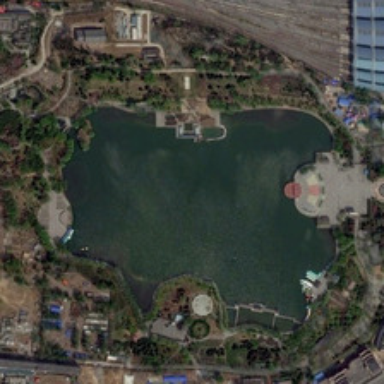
Railways are near a park with many green trees around a large pond .